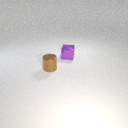
small purple metal cube behind small brown metal cylinder